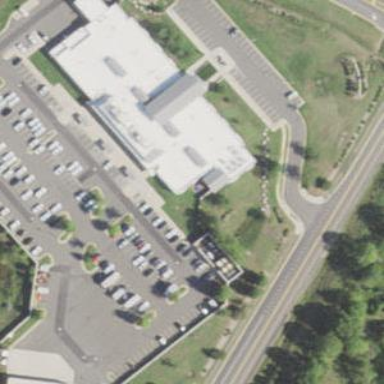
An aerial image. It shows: Police building.